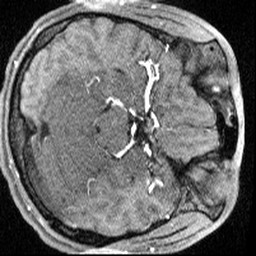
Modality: angio
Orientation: axial
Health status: ill
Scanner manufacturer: siemens
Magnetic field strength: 1.5 T
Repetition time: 0.039 s
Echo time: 0.00502 s